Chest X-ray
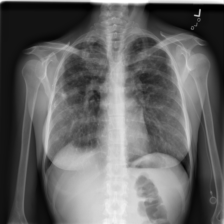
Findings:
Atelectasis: negative
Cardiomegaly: negative
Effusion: negative
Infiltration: negative
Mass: negative
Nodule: positive
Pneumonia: negative
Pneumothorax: negative
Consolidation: negative
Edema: negative
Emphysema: negative
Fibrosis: negative
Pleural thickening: negative
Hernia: negative